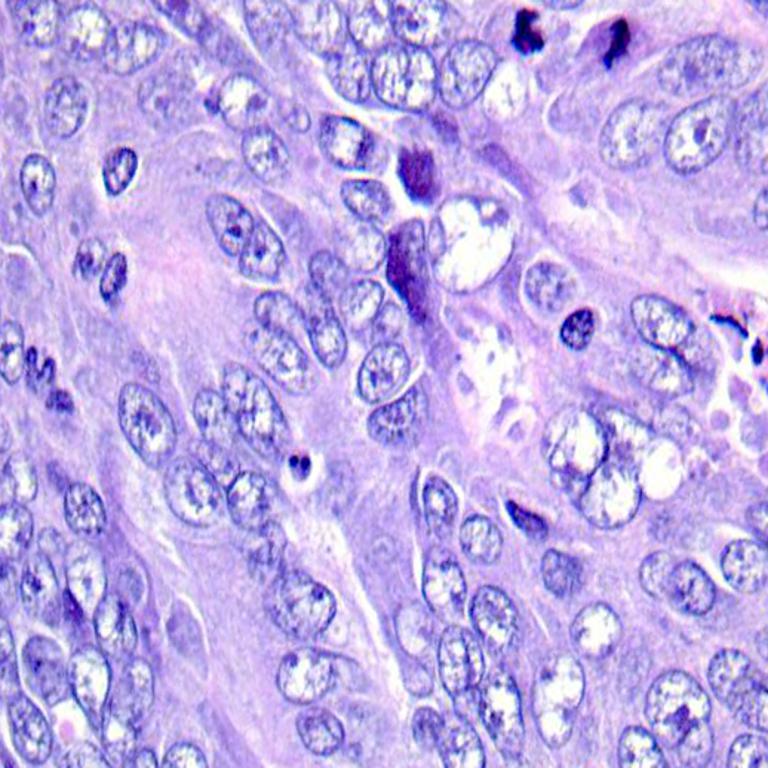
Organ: colon
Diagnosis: adenocarcinomas